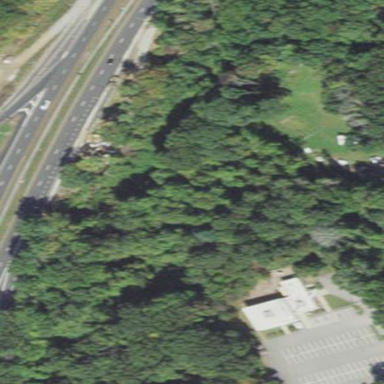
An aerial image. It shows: Nature reserve surrounded by woodland.